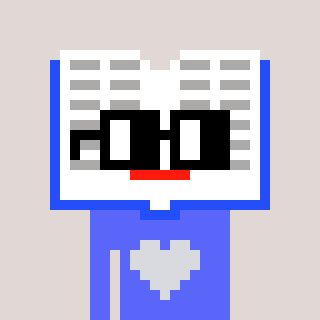
a pixel art character with square black glasses, a dictionary-shaped head and a purple-colored body on a warm background